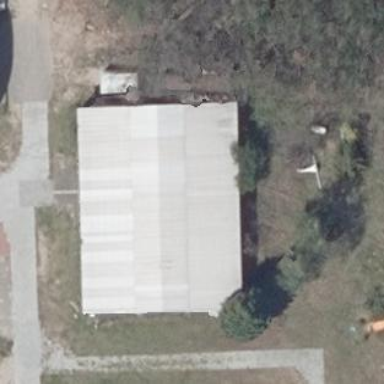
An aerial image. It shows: Hangar building.